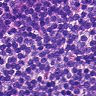
Metastatic tissue present: no